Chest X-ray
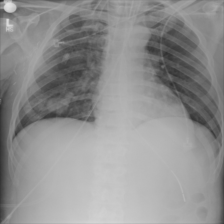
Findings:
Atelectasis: negative
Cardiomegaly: negative
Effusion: negative
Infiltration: negative
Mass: negative
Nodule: positive
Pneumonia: negative
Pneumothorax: negative
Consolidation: negative
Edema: negative
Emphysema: negative
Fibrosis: negative
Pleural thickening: negative
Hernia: negative